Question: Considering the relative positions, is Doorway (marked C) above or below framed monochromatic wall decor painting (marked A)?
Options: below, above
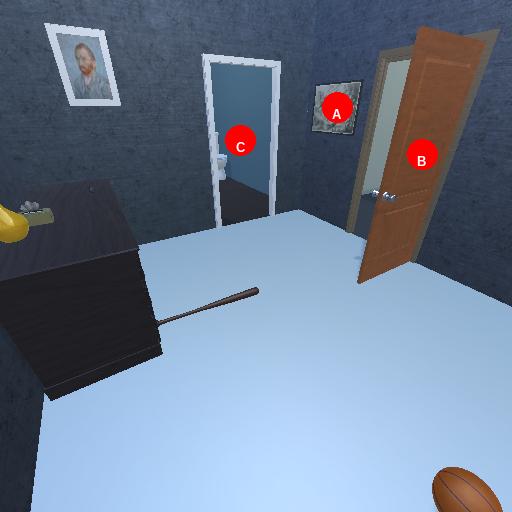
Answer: below